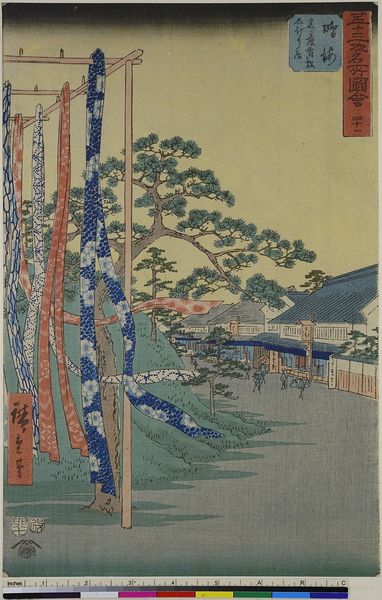
Titel: Narumi: Geschäft mit den berühmten, gebatikten Arimatsu Tüchern, Blatt 41 aus der Serie: Die 53 Stationen des Tokaido
Künstler: Utagawa Hiroshige
Standort: Hamburg
Institution: Museum für Kunst und Gewerbe Hamburg
Schlagwörter: baum, menschen, grau, dach, gebäude, haus, hügel, strauch, zweige, stoff, holzschnitt, japan, schrift, laden, stadtansicht, druckgraphik, druckgrafik, kiefer, ständer, zeit, gewebe, bänder, farbholzschnitt, tourismus, reisen, landschaften, landschaftsdarstellung, edo, japanische kunst, reproduktionen, druckerzeugnisse, bäume, sträucher, gewässer, geschäft, ukiyo, ässte